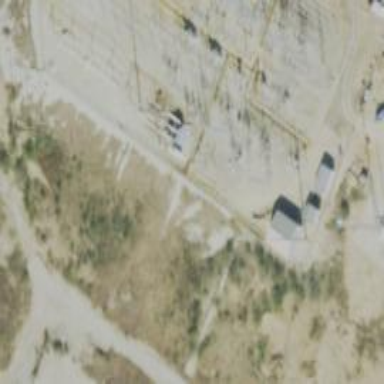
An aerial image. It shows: Switch used for power control.